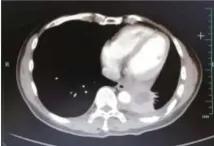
Radiographical changes. CT shows a durable response to alectinib in December 2019.
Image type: radiology (ct)